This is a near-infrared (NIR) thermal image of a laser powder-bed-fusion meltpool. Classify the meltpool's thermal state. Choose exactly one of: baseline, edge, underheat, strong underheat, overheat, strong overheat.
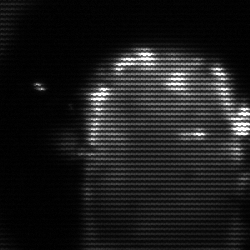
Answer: baseline